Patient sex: M
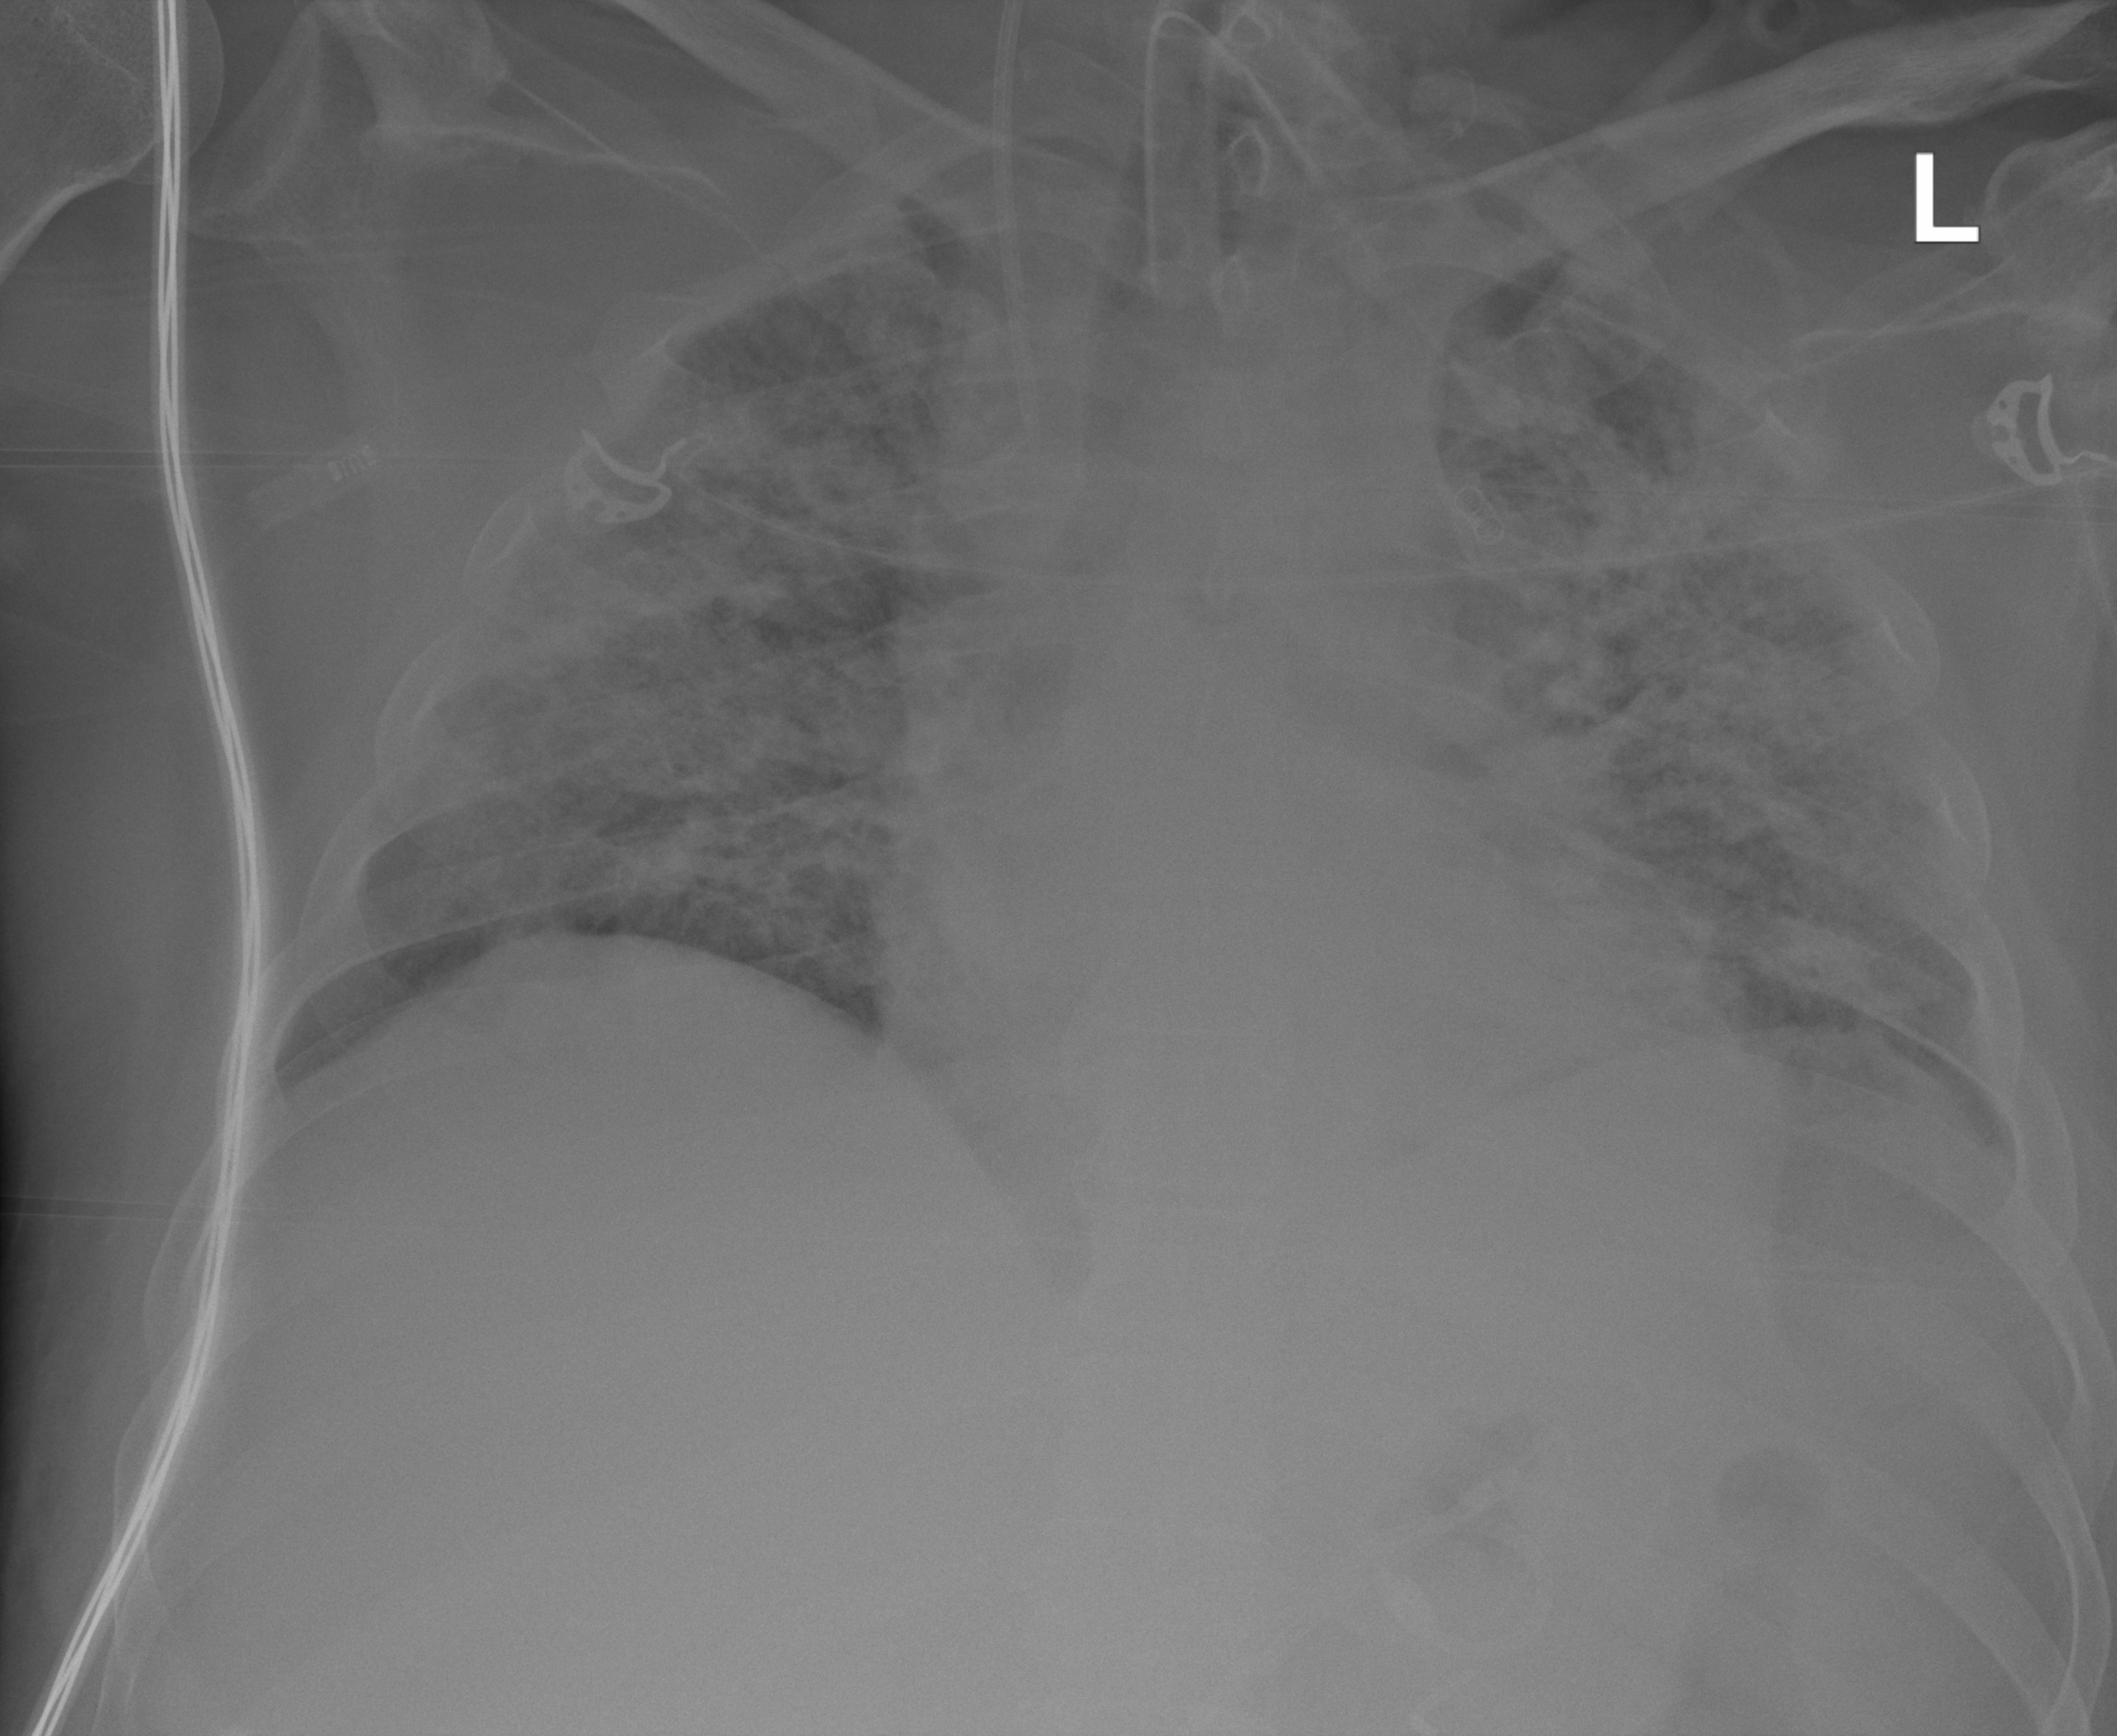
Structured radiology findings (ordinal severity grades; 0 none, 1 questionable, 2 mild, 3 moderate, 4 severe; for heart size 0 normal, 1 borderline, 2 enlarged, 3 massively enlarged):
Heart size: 1
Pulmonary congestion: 2
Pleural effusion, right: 0
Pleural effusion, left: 2
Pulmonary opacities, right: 3
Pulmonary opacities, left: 3
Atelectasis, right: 3
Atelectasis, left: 3